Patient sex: M
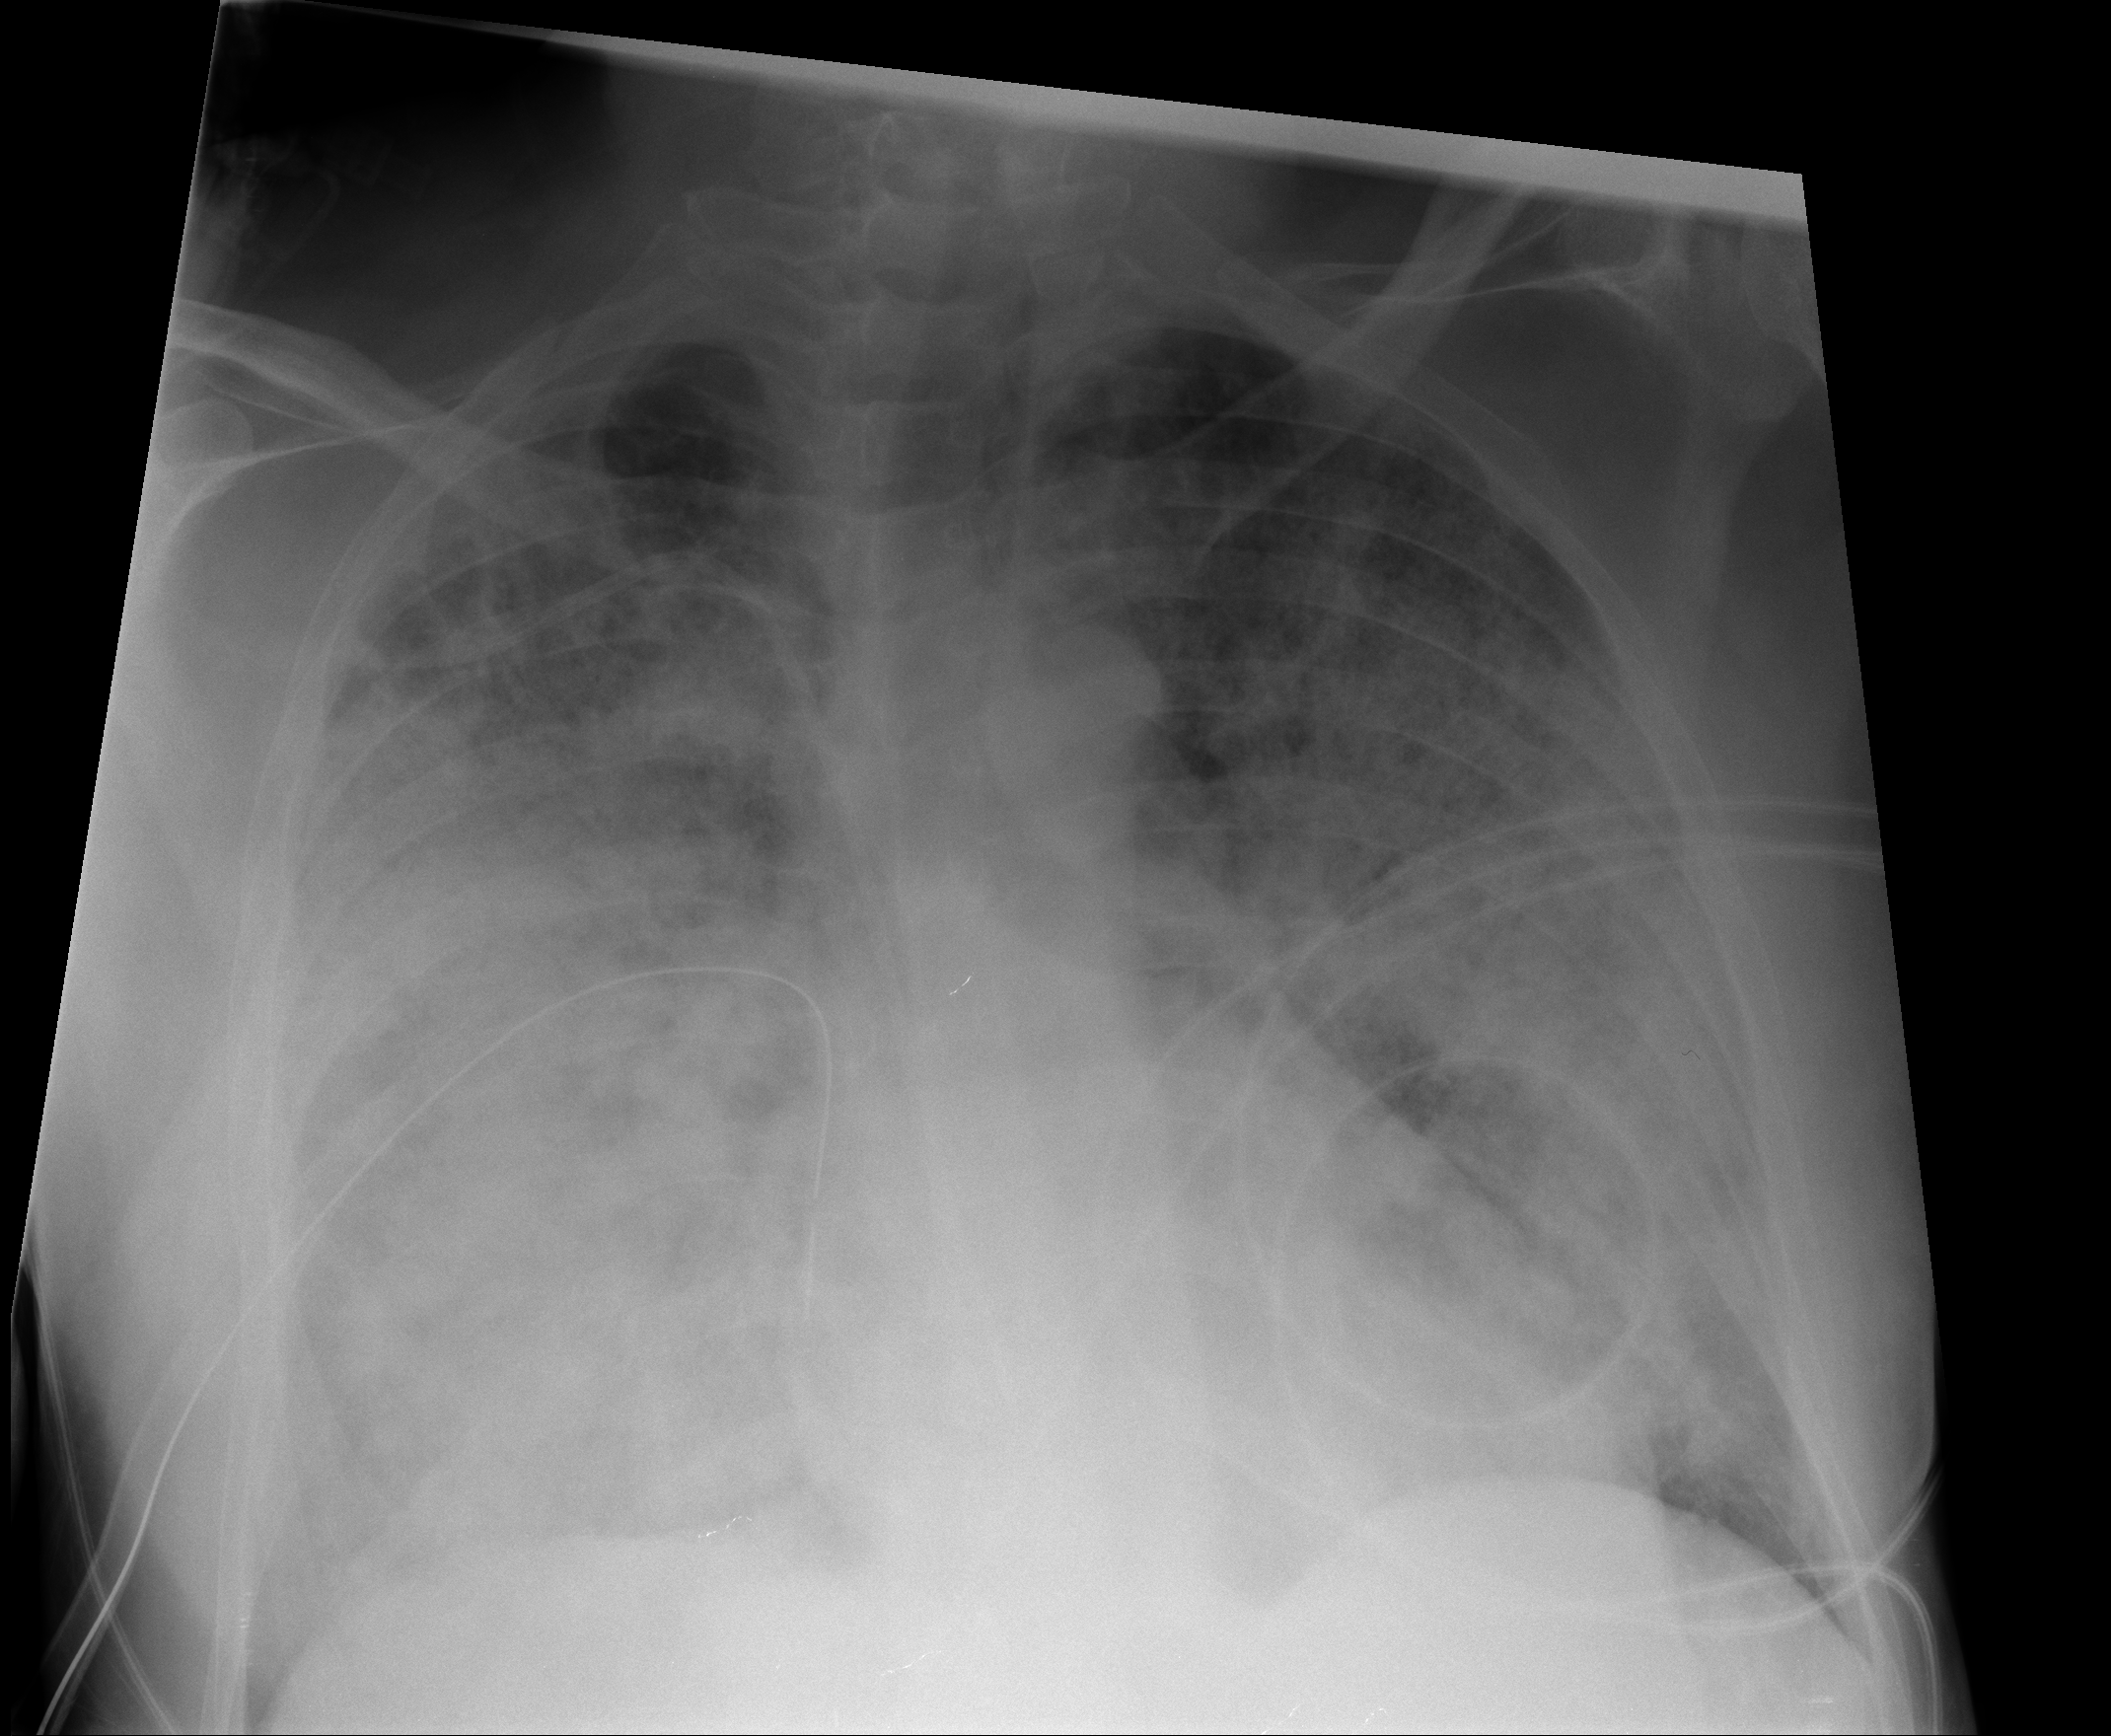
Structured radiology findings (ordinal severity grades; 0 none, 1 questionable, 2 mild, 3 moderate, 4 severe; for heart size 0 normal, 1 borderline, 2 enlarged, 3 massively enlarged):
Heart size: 0
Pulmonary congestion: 0
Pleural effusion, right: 1
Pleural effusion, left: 0
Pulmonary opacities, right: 4
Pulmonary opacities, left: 4
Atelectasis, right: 2
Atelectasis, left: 0